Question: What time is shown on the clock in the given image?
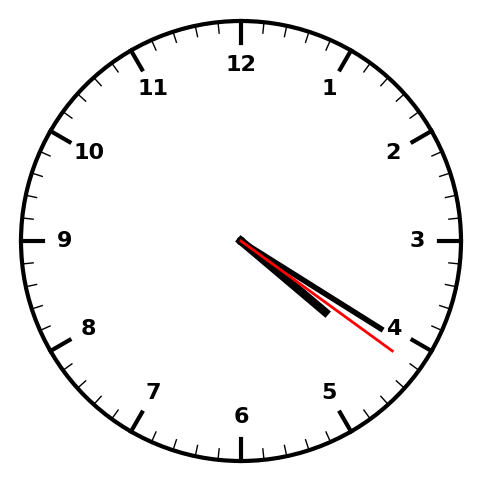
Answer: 04:20:21